Question: I'm fairly new to version control in teams. So far I've mostly used it solo.
I've read that the following workflow is recommended:
> Commit locally, pull master, merge master into my branch, merge my
branch into master, push. Several times a week or even day
So that's what I tried to do. However, when I was done with my feature, and tried to push, tortoise hg told me, that this would create new remote heads.
hg help push tells me about two options:
1. Merge first: Did that
2. Use -f: I know enough not to do that.
I think I understand the concept of rebasing - which I don't think applies here, since I'm the only one who did anything in this commit tree. Of course I've pulled.
How can I resolve this specific situation?
Also, recommendations for where to learn proper version control workflow would be nice. Everything I find tells me what the are, but I've failed to find clear instructions on to use them.
I've added a picture of the project. Commit 147 was mine, and I could push it just fine. All oher commits are also made by me.

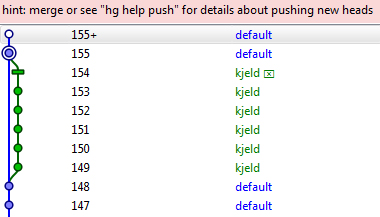
Answer: hg reports a "head" for every named branch. In your screenshot, you are needing to push rev 154, which is the head of your 'kjeld' branch. It is an 'outgoing' changeset because you are pushing rev 155 and you must therefore push 155's entire history as well. Others will get that branch when they pull your changes and will have a head on their version of 'kjeld' (note that it will most likely not be numbered 154 since those numbers are repo specific). You will be fine though since that head is a 'close-branch' changeset so it will not appear in their default list for 'hg heads' and 'hg branches'.
One way to avoid your current issue is to use <URL> to temporarily note what that head represents e.g. 'issue-45', 'big-feature-2', etc. and only push when merged into mainline development.
For us, we set up a "private" repo for each dev on the server where they store/backup work in progress. It is expected that there are multiple heads, dead branches, and other gunk in these "private" repos. The 'dev' repo, however, only ever has a single head and must pass the build and build tests.
---
In response to your comment about your "private" branch: When you push your 'tip' you will also push your branch named 'kjeld'. Others who want to work on that code must pull it to get the tip of your development. It will not be a "private" branch.